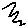
Label: zigzag